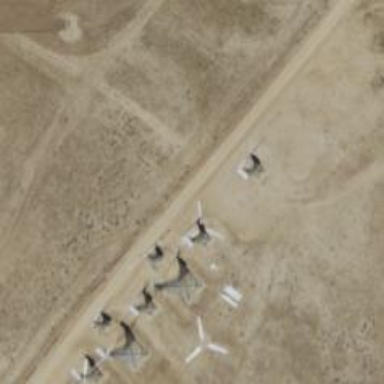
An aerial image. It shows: Wind power generator employing wind turbines.